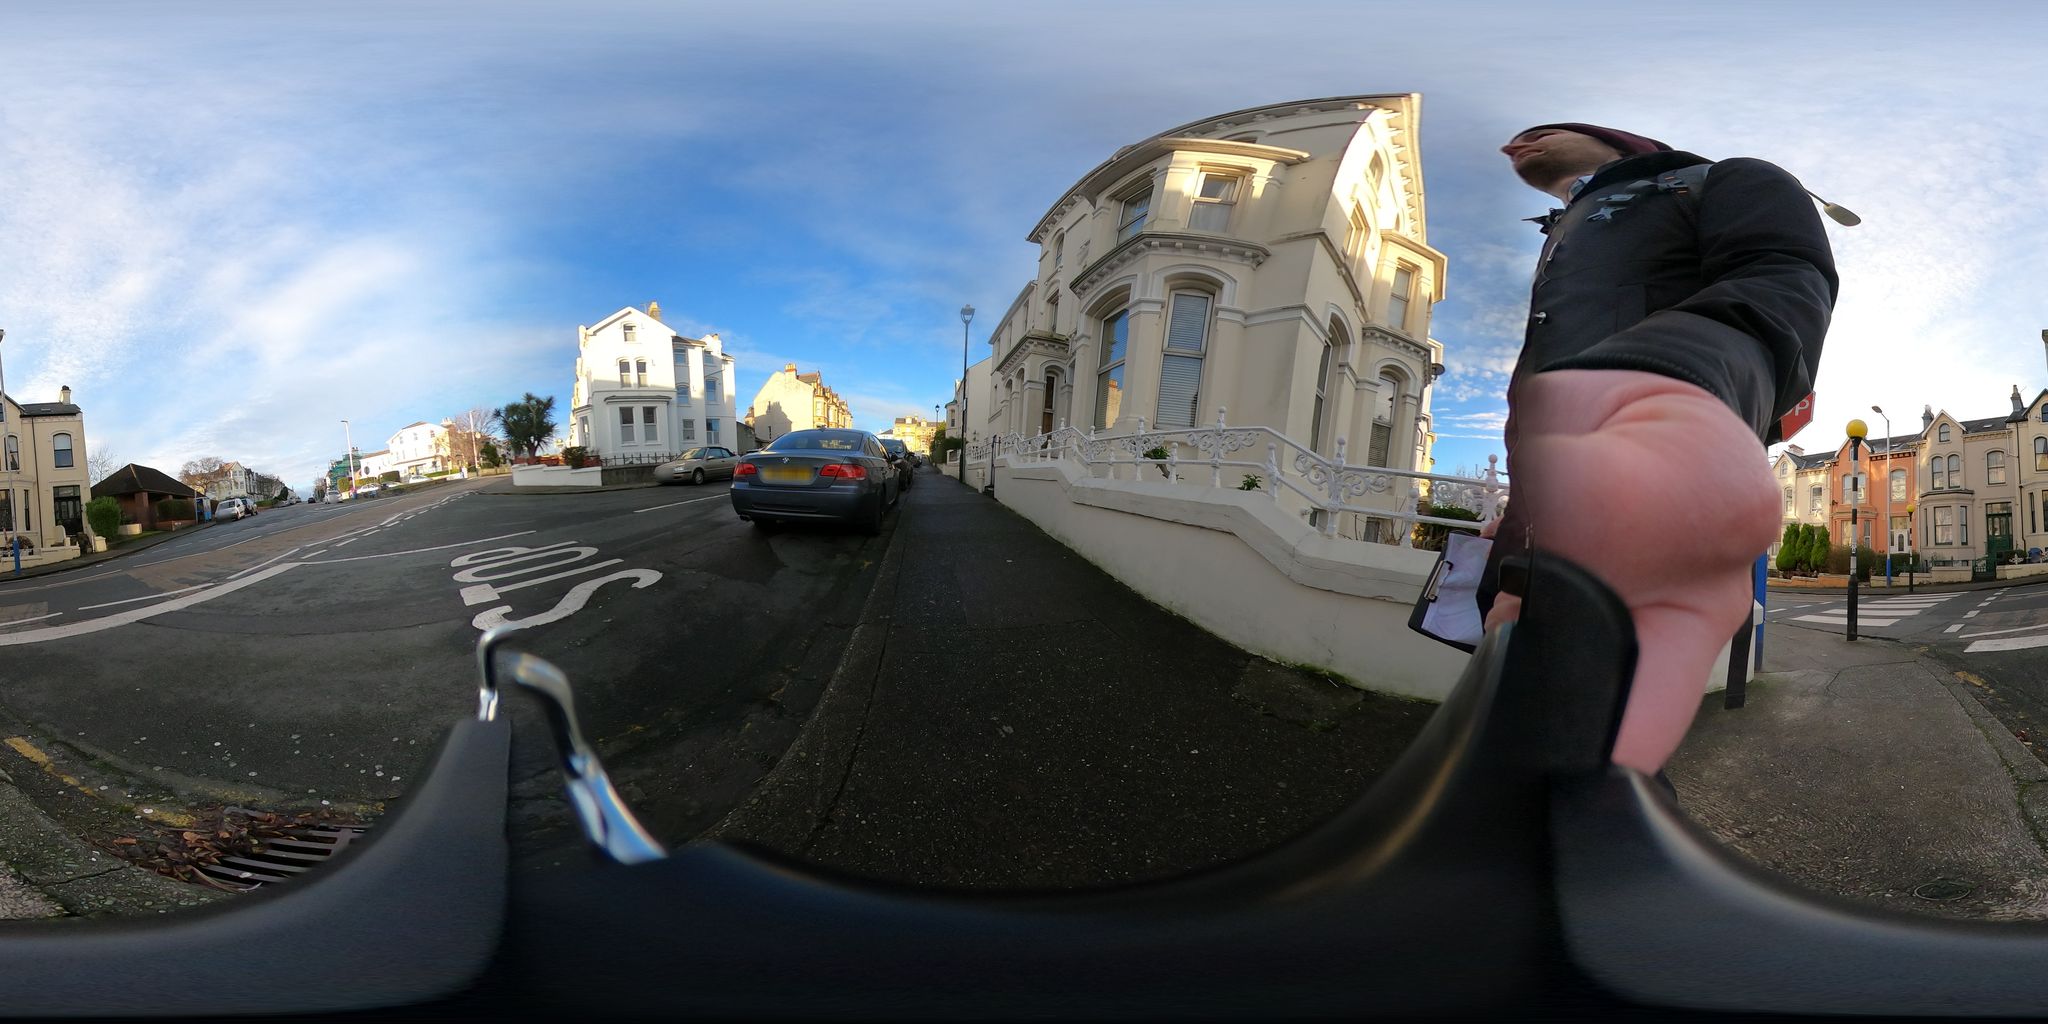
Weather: snowy
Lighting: day
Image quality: good
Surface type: cycling surface
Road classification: unclassified
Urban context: dense urban cluster
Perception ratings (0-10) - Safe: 5.81, Lively: 7.87, Beautiful: 6.56, Boring: 5.55, Depressing: 1.34, Wealthy: 7.56